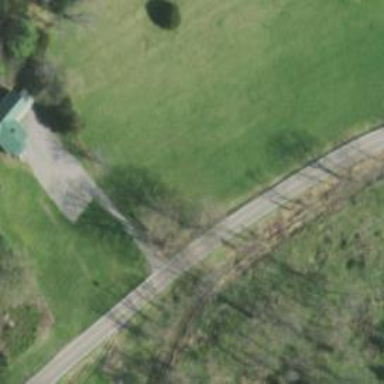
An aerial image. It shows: Driveway.